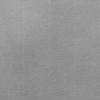
Label: dusty